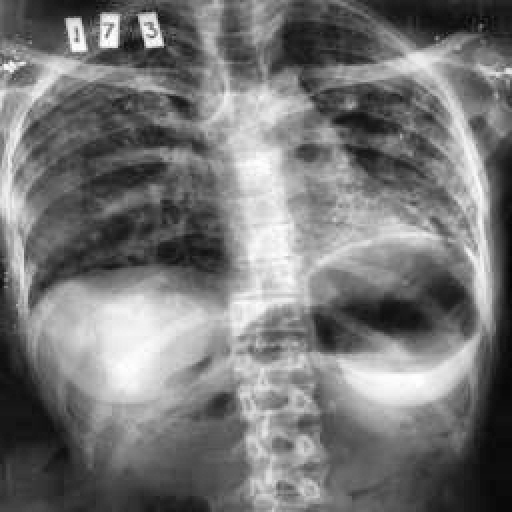
Finding: TUBERCULOSIS